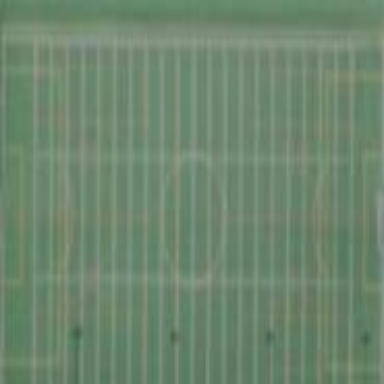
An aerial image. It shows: Soccer pitch for leisureland activities.